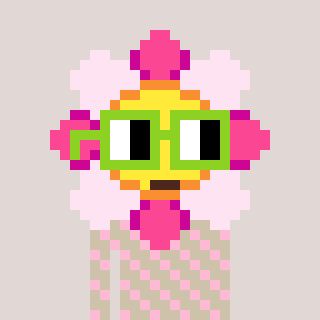
a pixel art character with square light green glasses, a flower-shaped head and a bege-colored body on a warm background